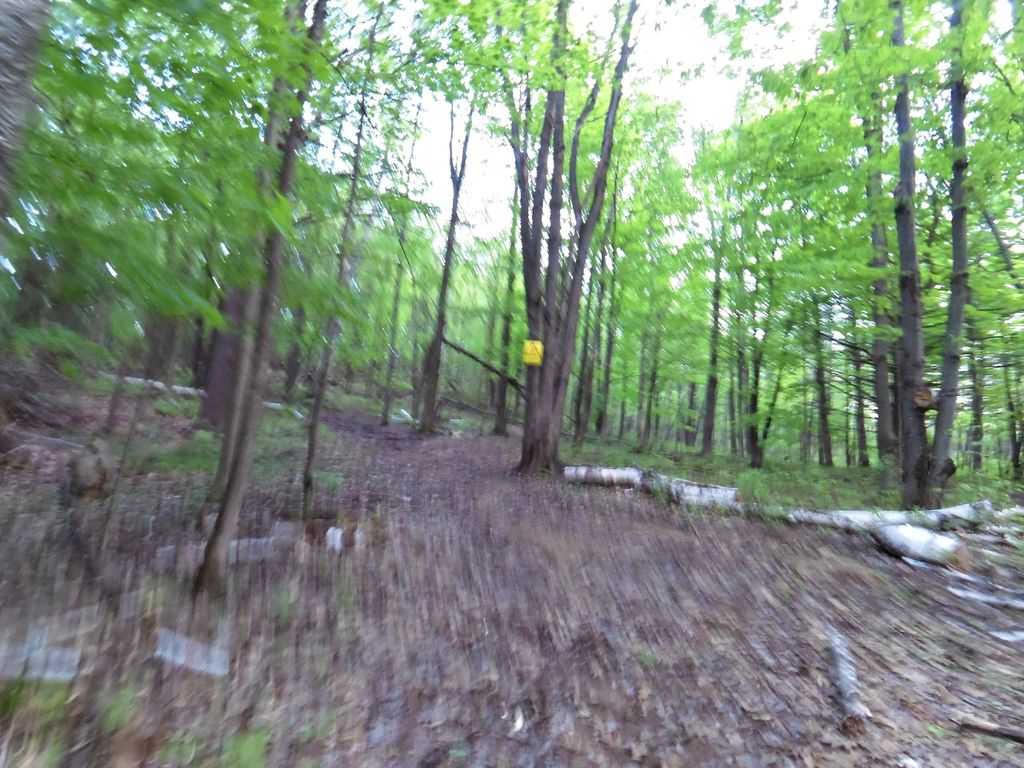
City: ottawa-gatineau